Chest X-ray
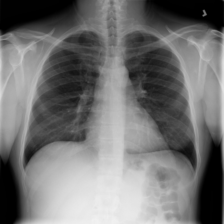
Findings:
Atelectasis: negative
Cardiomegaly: negative
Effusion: negative
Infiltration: negative
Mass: negative
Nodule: negative
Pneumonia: negative
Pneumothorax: negative
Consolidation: negative
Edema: negative
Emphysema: negative
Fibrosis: negative
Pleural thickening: negative
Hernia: negative